Field crop: maize
Growth stage: 2
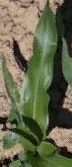
Species: maize